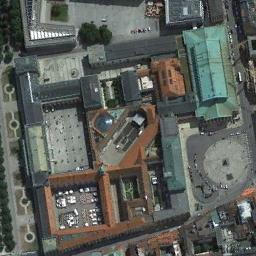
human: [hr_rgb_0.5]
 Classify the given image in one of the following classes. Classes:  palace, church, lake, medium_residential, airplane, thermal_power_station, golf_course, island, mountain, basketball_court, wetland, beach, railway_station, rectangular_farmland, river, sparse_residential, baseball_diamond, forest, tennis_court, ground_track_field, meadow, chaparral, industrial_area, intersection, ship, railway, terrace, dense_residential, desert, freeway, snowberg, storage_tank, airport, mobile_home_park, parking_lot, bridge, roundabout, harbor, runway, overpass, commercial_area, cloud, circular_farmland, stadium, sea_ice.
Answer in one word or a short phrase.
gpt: palace